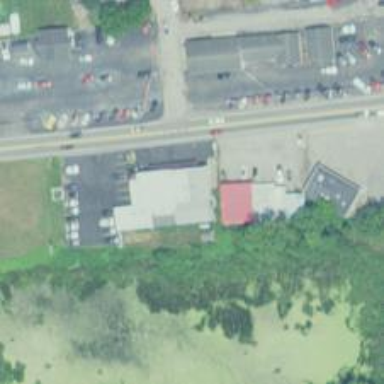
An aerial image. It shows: Veterinary facility.